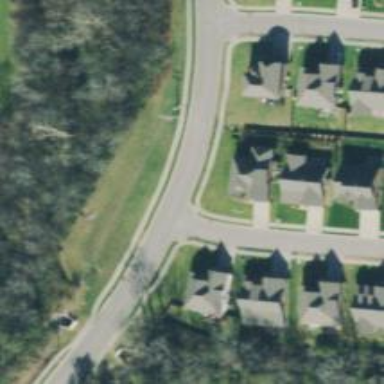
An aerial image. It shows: Residential road with asphalt surface. There is detached sidewalk.